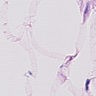
Metastatic tissue present: no